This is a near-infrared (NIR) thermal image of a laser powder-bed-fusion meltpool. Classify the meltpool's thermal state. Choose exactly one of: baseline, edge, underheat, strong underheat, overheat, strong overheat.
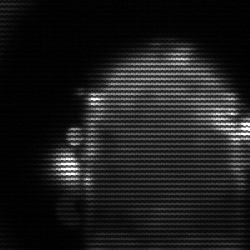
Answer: baseline